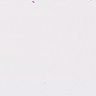
Metastatic tissue present: no